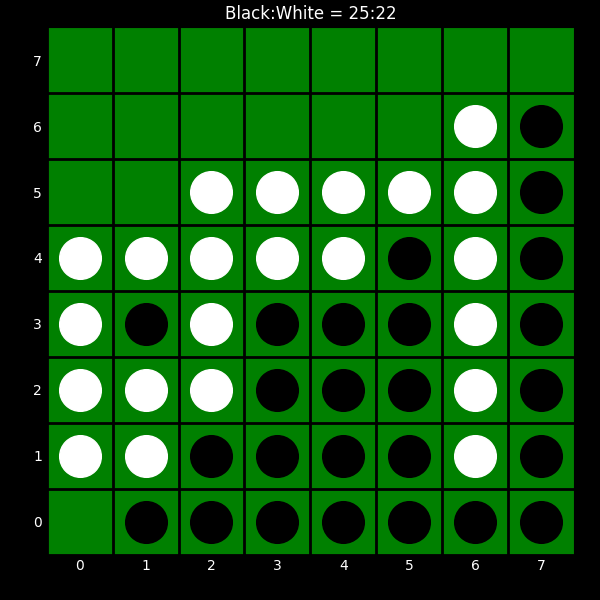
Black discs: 25
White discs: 22